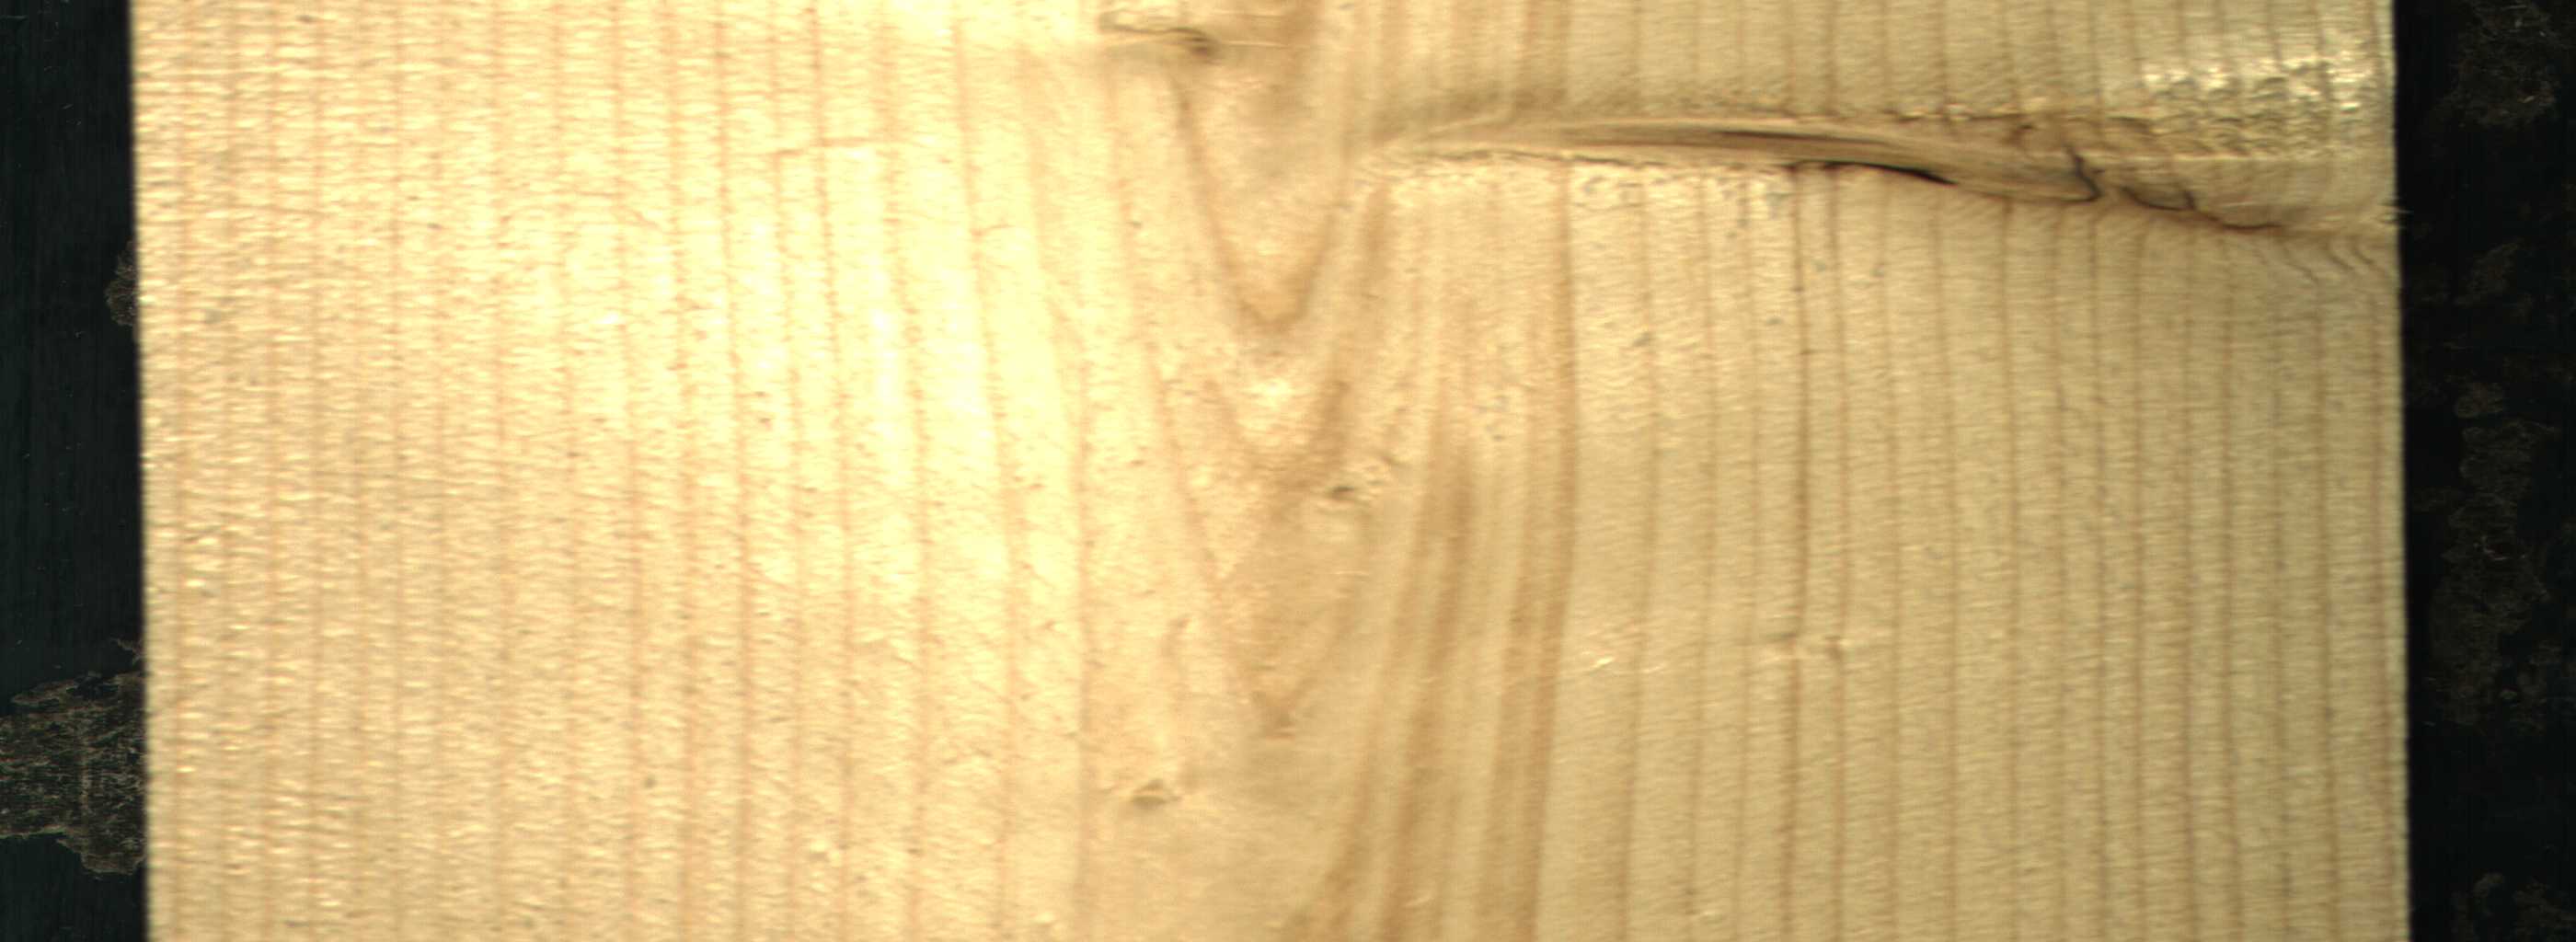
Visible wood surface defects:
Live_Knot